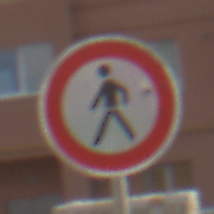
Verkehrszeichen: VerbotFussgaenger
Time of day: MorningAfternoon
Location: Outdoor (Urban)
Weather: PartlyCloudy
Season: NotSpecified
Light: Natural